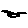
Label: bird